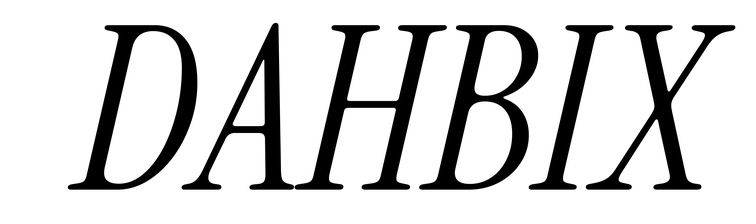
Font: InstrumentSerif-Italic